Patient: sex F, age 62
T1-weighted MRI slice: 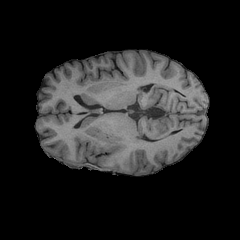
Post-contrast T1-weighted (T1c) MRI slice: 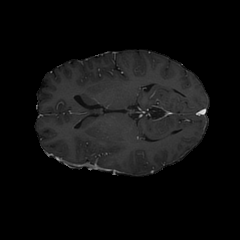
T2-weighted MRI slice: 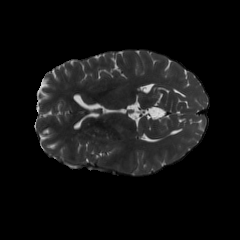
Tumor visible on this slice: yes
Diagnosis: Glioblastoma, IDH-wildtype
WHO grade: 4